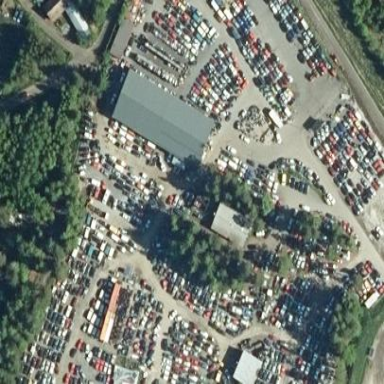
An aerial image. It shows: Scrap yard located in industrial area.